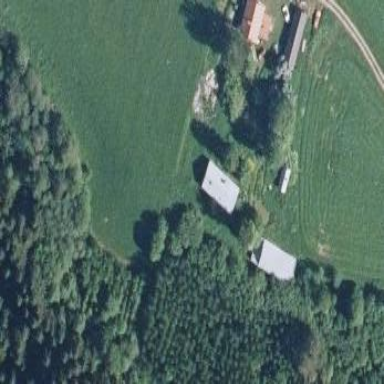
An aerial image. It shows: Farmyard area.